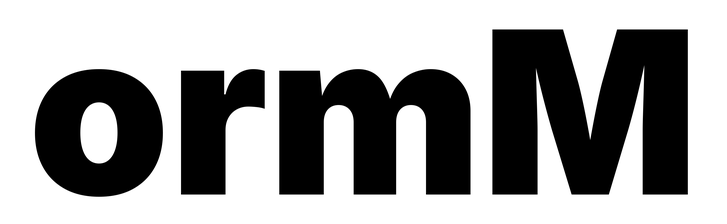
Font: Inter_Black